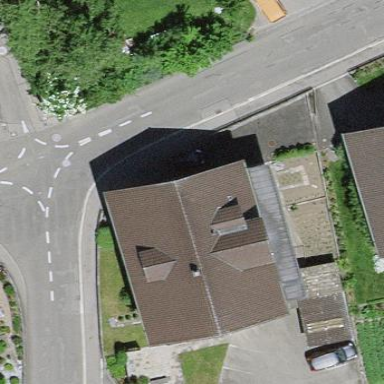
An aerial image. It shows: Residential building with gabled roof.